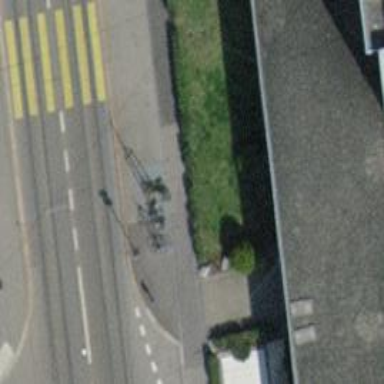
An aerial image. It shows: Bicycle parking area with stands.